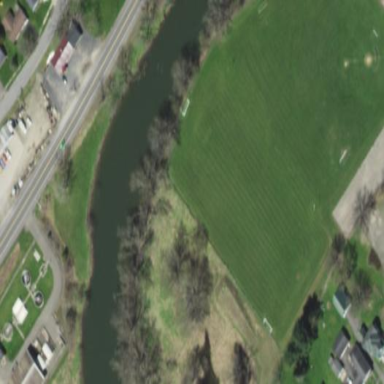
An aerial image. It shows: Pitch designated as leisure land.